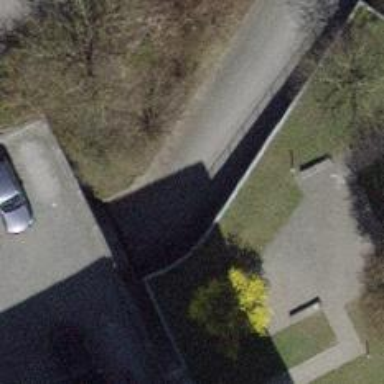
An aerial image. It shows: Parking entrance.